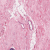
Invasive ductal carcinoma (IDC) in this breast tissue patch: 0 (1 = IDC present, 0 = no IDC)